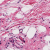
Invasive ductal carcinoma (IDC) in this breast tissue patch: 0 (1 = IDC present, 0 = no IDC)